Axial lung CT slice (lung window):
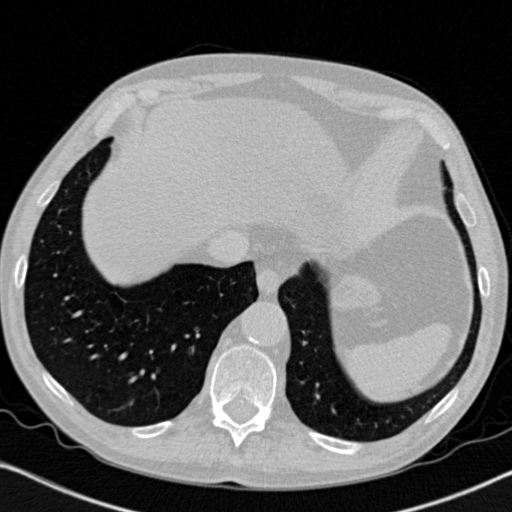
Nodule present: no